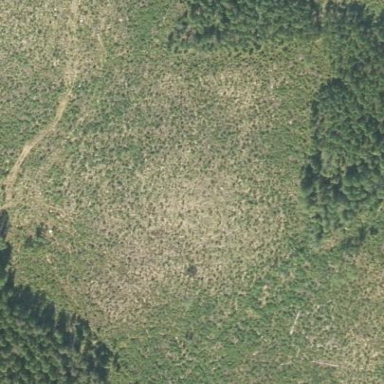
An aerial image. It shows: Clearcut man-made area surrounded by scrub vegetation.